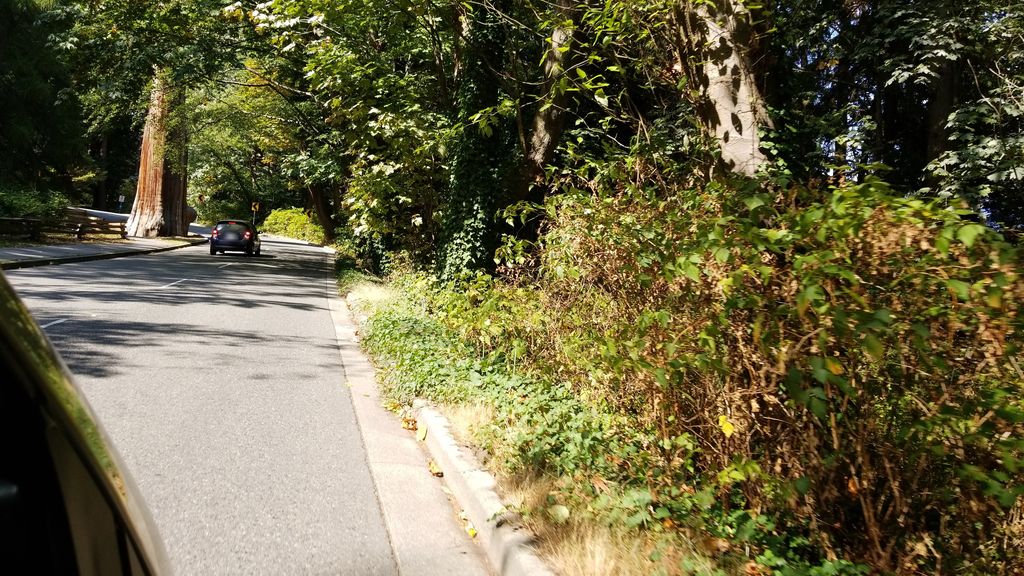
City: vancouver